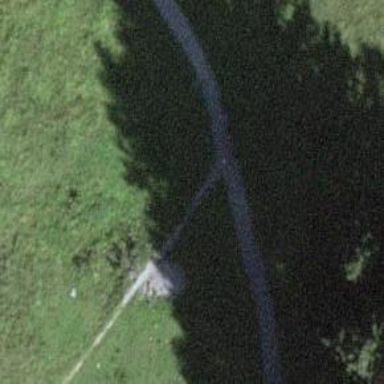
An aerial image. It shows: Guidepost providing information.